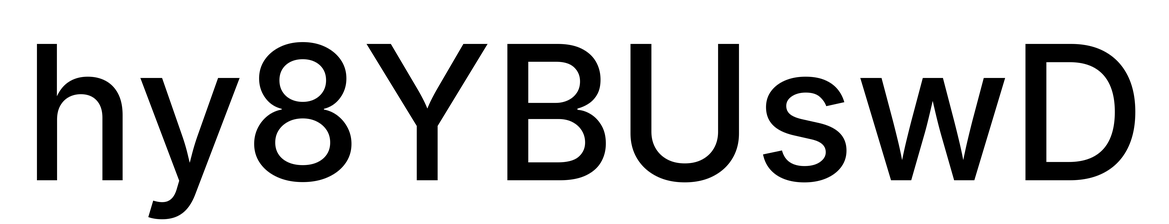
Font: Inter_Medium